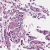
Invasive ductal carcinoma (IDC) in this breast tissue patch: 0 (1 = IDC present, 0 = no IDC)